Field crop: tomato
Growth stage: 2
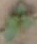
Species: solanum